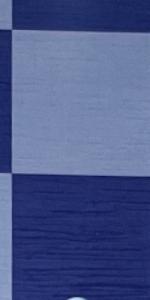
Label: Empty